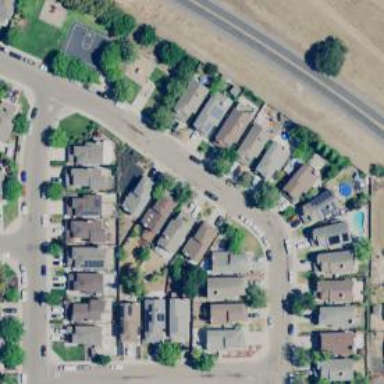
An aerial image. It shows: Single-family residential area.